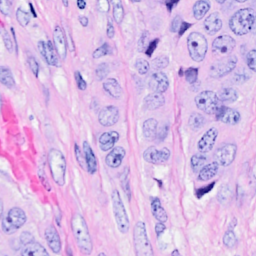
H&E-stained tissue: Breast